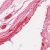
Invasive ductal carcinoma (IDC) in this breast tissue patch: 0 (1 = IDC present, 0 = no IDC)